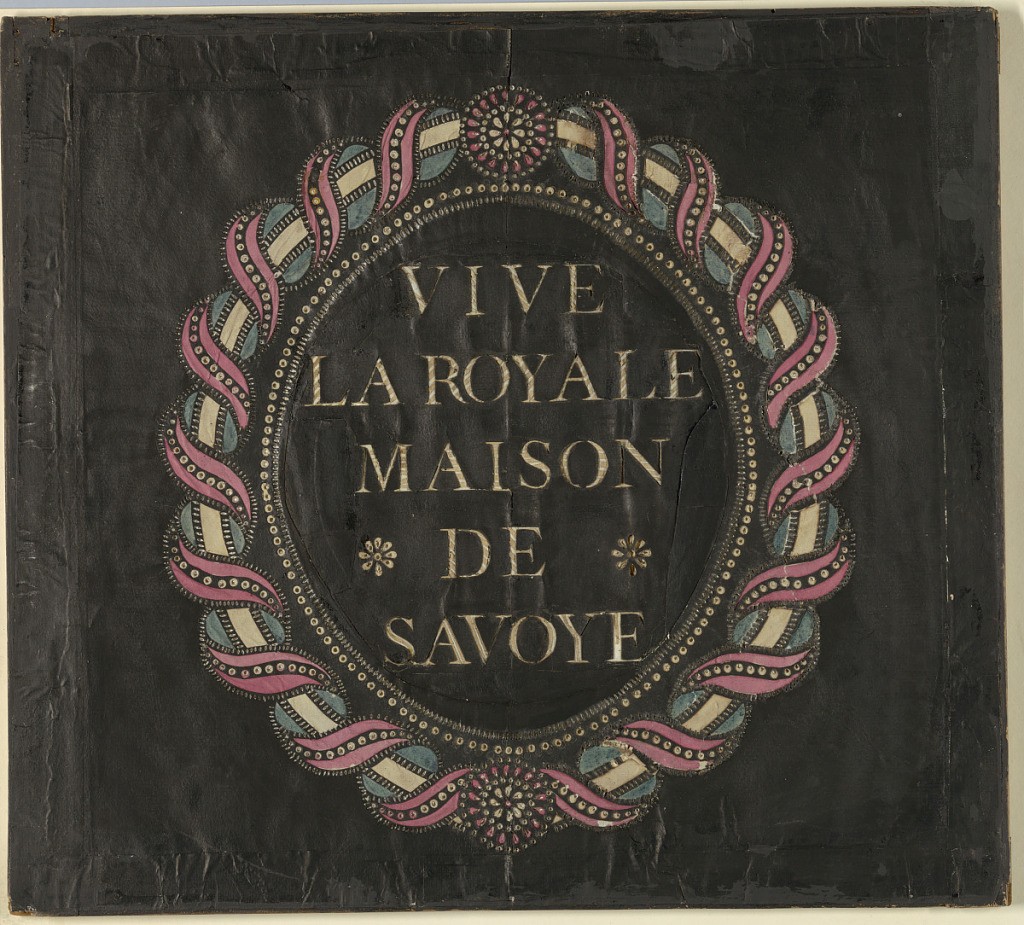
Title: Vive la Royale Maison de Savoye (Long Live the Royal House of Savoye)
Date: ca. 1780
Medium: Cut paper on wood frame
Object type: Lantern slide
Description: Magic lantern slide, optical toy. On black field, vertical ellipse formed of pierced beading, enclosing cut-out text surrounded by twisted baguette motif in red, blue, and white, with circular fleuron at top and bottom.